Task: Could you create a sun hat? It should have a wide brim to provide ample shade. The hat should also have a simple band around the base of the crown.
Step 122:
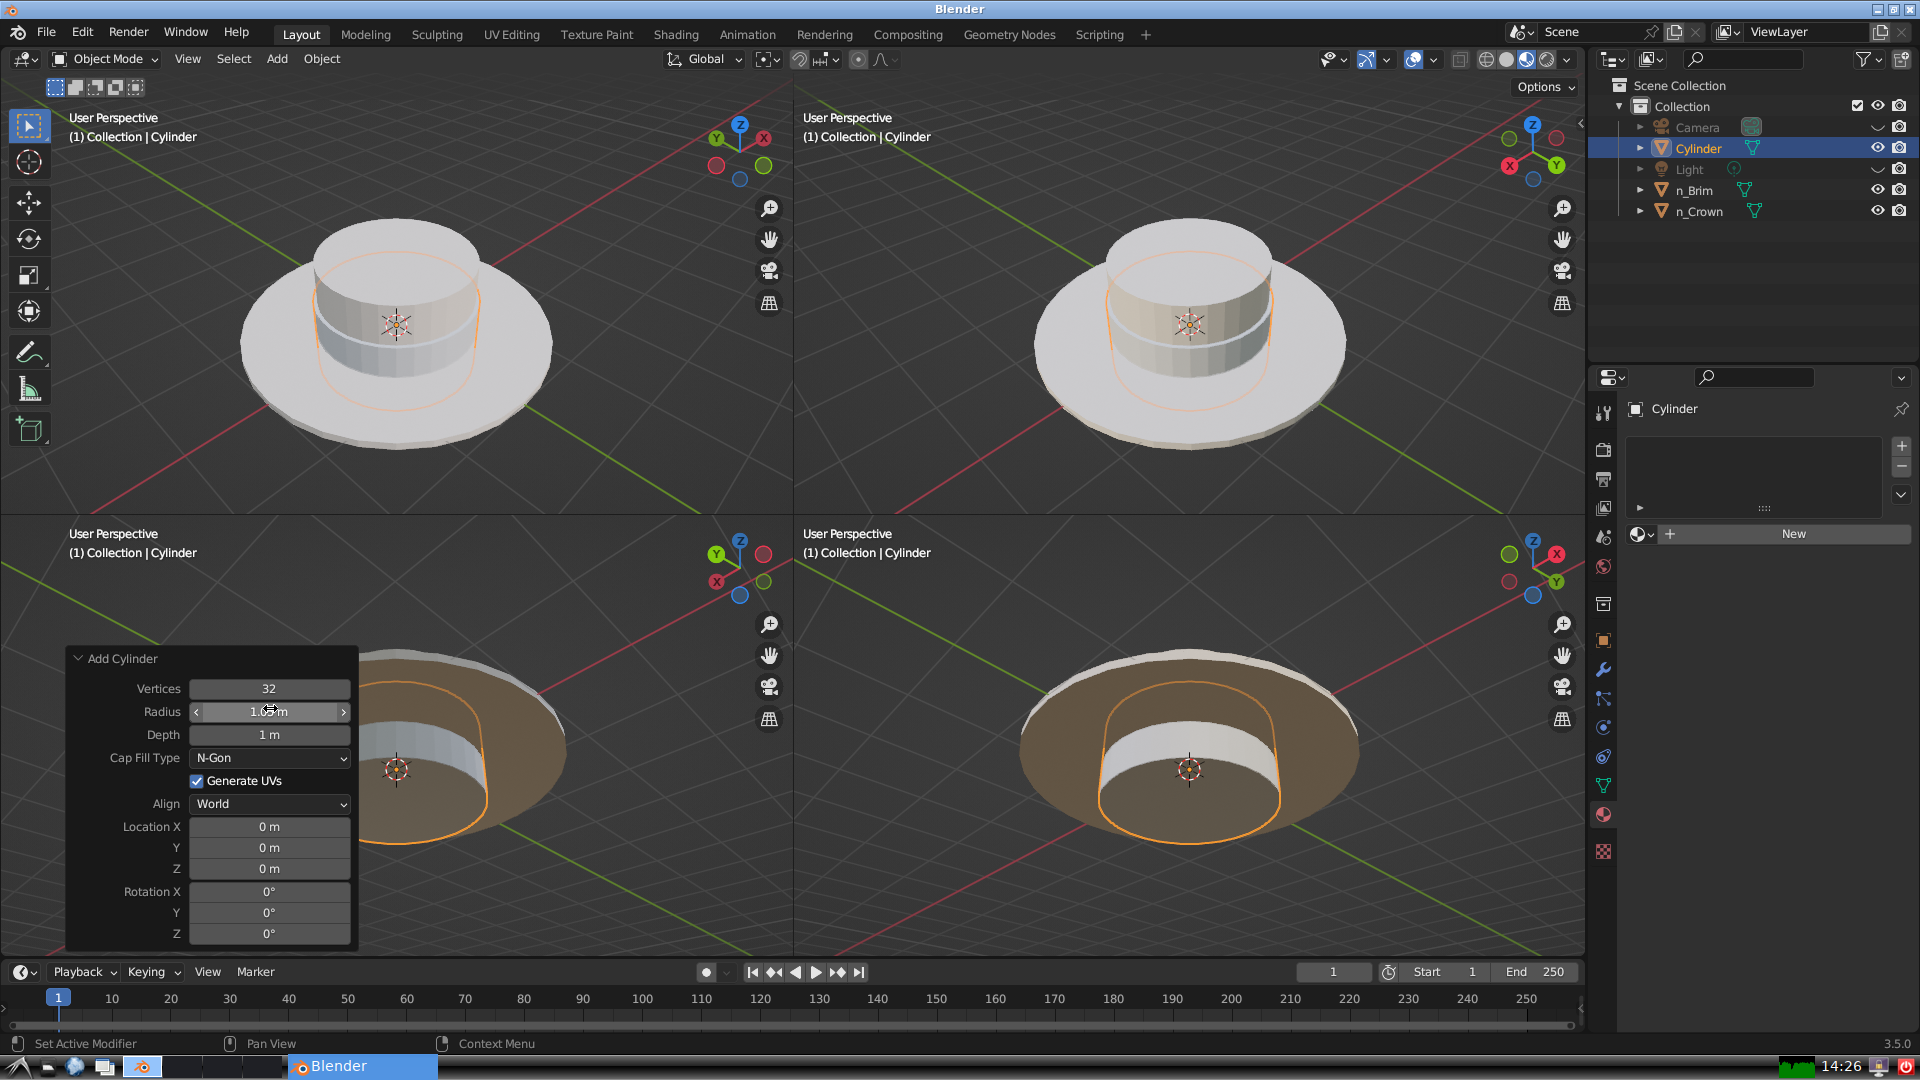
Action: {"mouse_move": [960, 540]}